Field crop: maize
Growth stage: 2
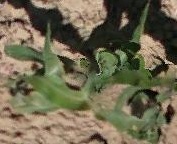
Species: maize